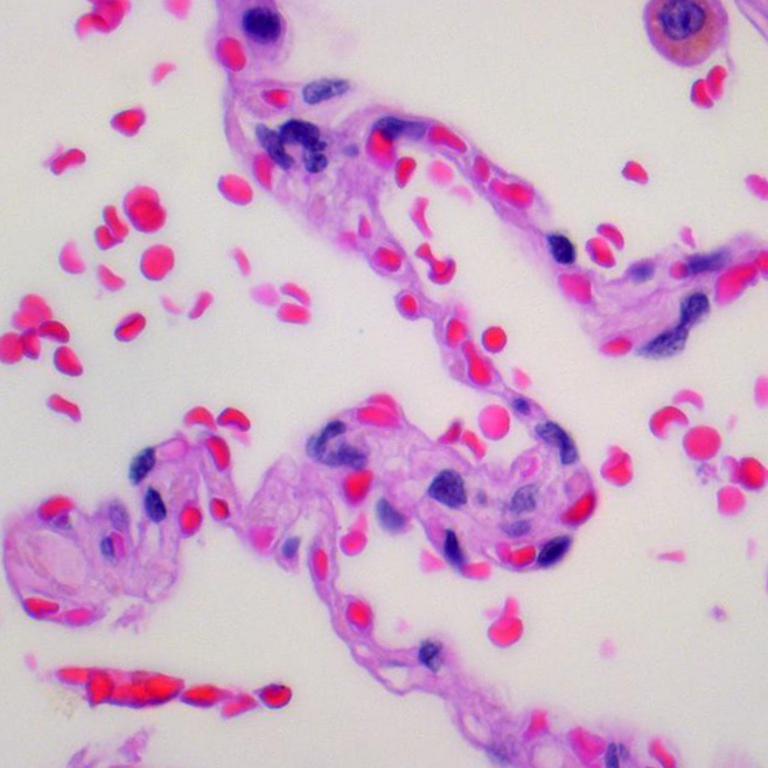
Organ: lung
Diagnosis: benign